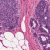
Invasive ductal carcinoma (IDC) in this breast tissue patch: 0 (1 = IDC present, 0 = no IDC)